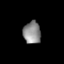
Tissue: lung
Cell type: Endothelial cells
Senescence score: 0.5906
Nuclear area (px): 383
Mean DAPI intensity: 139.525